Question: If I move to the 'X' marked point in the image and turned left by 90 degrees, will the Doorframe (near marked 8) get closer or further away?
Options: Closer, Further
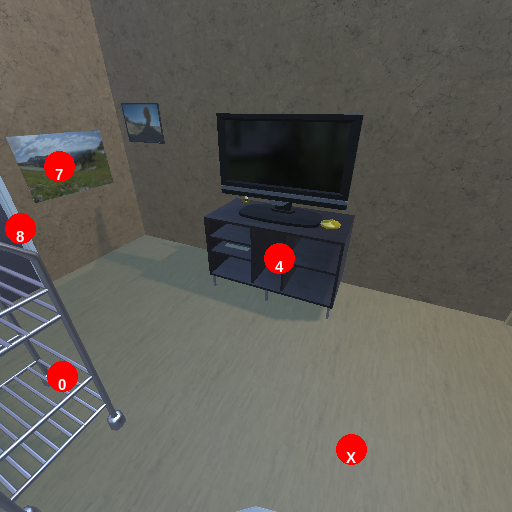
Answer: Closer